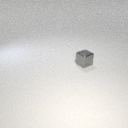
small gray metal cube